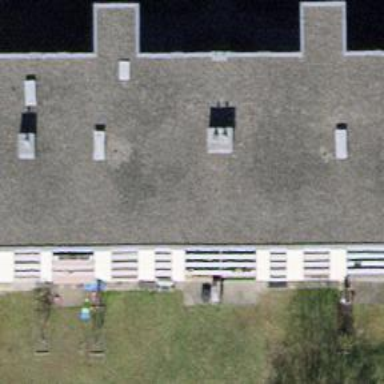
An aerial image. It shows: Flat-roofed apartment building with gray gravel roof.